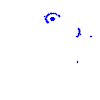
Particle: pion